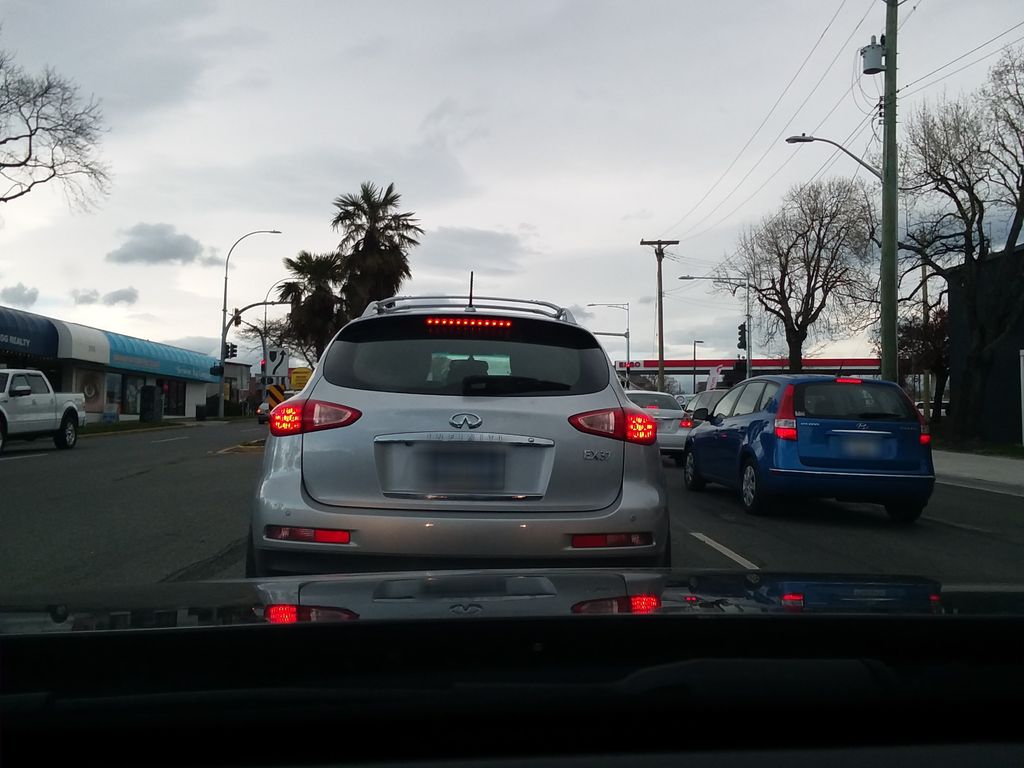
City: victoria